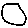
Label: circle